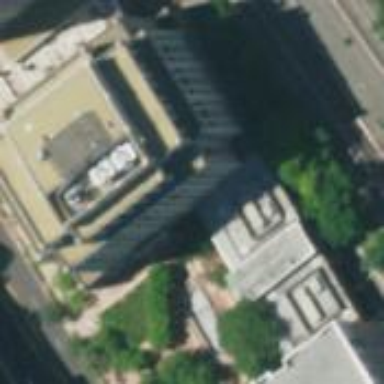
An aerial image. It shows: Government office building.